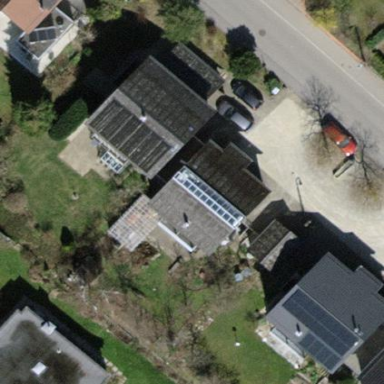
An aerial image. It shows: Pitched roof building.